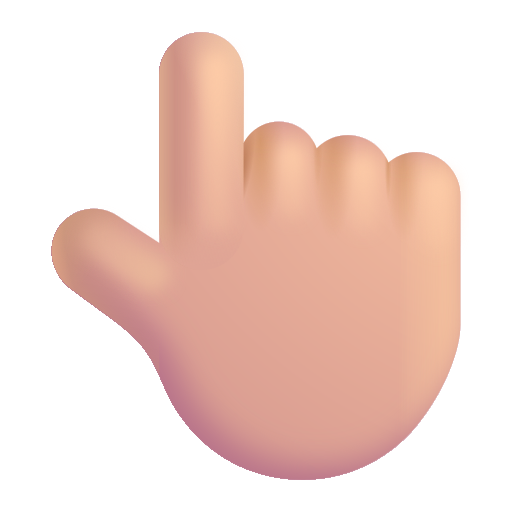
backhand index pointing up color  light